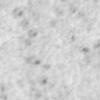
Label: no_change